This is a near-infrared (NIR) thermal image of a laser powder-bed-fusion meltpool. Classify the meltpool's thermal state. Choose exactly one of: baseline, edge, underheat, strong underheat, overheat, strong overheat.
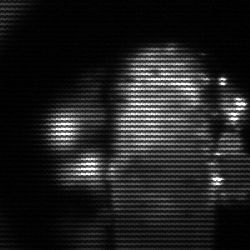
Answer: strong underheat